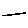
Label: line